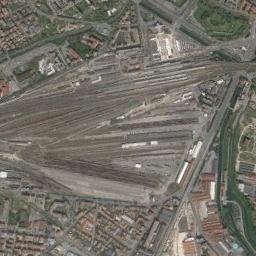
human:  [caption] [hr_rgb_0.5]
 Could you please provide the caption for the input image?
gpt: There are two railway stations in the crowded city .

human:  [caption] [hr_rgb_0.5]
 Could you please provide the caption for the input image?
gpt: The railway station is next to some buildings and trees .

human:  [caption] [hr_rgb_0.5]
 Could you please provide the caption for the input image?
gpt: There are many buildings beside the railway station .

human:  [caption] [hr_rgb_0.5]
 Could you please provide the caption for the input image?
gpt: The railway station with lots of railways is surrounded by lots of other buildings .

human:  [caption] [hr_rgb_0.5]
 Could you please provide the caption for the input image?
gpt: There are some brown buildings beside the railway station .